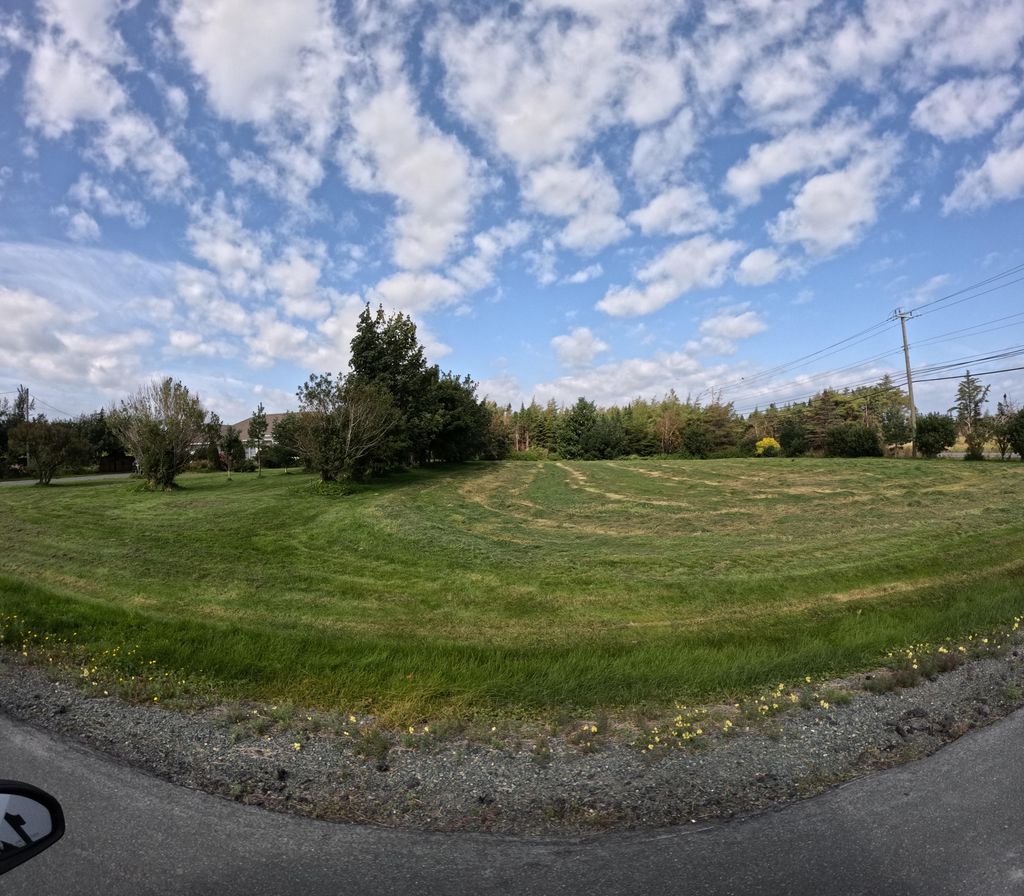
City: st_johns